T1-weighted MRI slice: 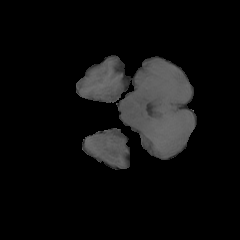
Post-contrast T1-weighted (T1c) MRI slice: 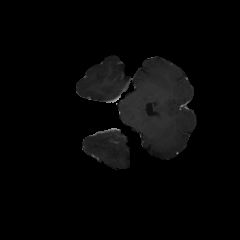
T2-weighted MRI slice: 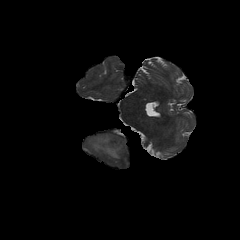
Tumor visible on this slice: yes